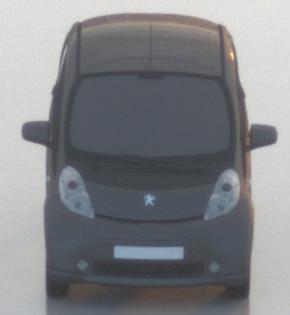
Make: Peugeot
Model: iOn
Detailed model: iOn
Model produced from: 2010/12
Model produced until: 2013/02
Doors: 5
Color: gray
Road condition: wet road
Daytime: sunrise or sunset
Contrast: low contrast